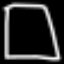
Label: square